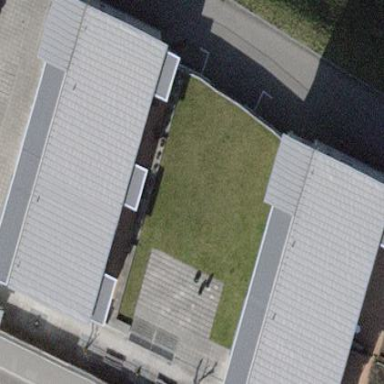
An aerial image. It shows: Apartment building with flat roof.